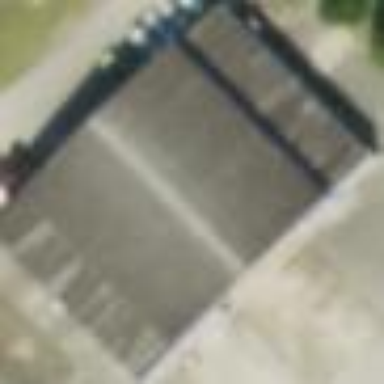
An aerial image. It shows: Building that is hangar at the airport.